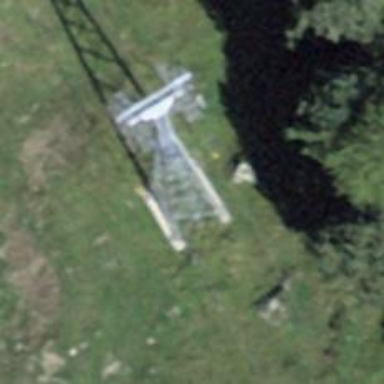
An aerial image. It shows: Pylon used for aerialway.